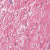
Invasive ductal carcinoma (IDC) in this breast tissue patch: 0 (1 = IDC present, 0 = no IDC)